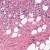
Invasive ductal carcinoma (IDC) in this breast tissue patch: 1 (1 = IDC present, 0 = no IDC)